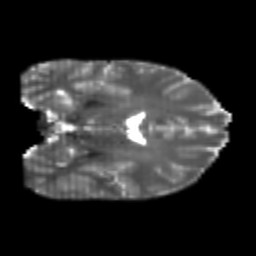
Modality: T2w
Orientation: coronal
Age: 20
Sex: male
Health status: healthy
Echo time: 0.074 s